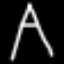
Label: The Eiffel Tower